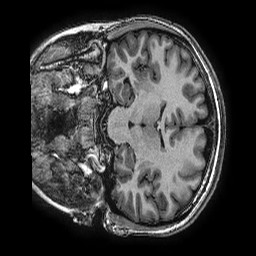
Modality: T1w
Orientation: coronal
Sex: female
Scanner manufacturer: ge
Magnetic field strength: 3 T
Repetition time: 0.0077 s
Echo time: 0.003436 s